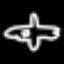
Label: airplane